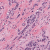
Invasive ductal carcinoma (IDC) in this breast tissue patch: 1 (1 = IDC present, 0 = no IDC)